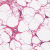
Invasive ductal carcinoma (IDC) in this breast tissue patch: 0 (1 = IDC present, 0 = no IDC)